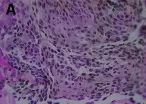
Histopathologic stains from thymic (A-J). Hematoxylin, and ,eosin(400X).
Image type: pathology (h&e)